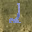
Label: 2